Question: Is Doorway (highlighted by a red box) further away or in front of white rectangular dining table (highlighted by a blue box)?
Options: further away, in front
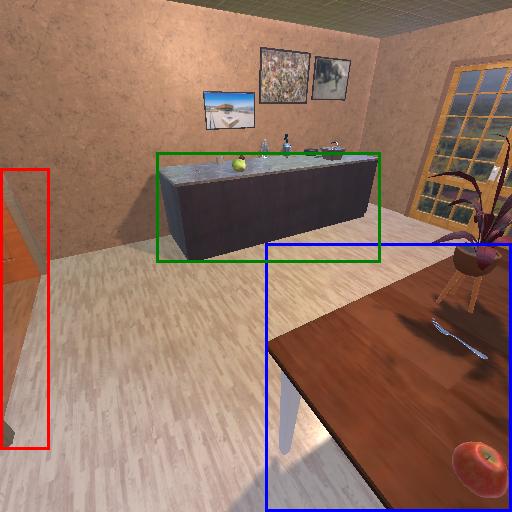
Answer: further away